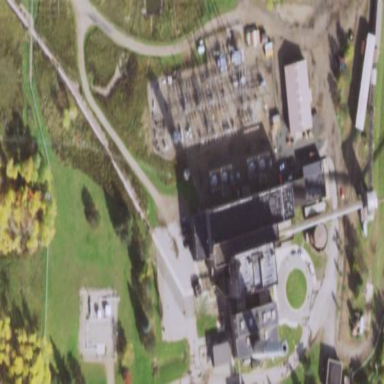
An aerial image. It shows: Industrial area with power plant.